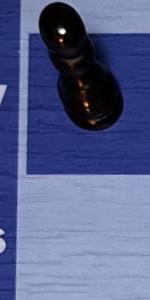
Label: Empty